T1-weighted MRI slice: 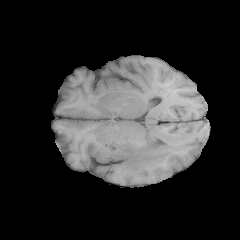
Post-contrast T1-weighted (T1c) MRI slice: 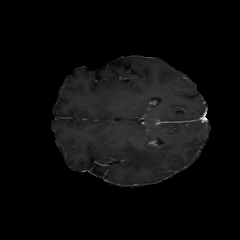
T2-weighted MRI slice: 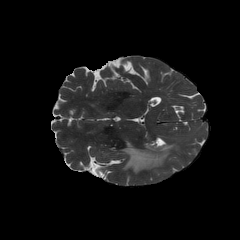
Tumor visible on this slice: yes